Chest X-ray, AP view. Patient: 44 years old, sex M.
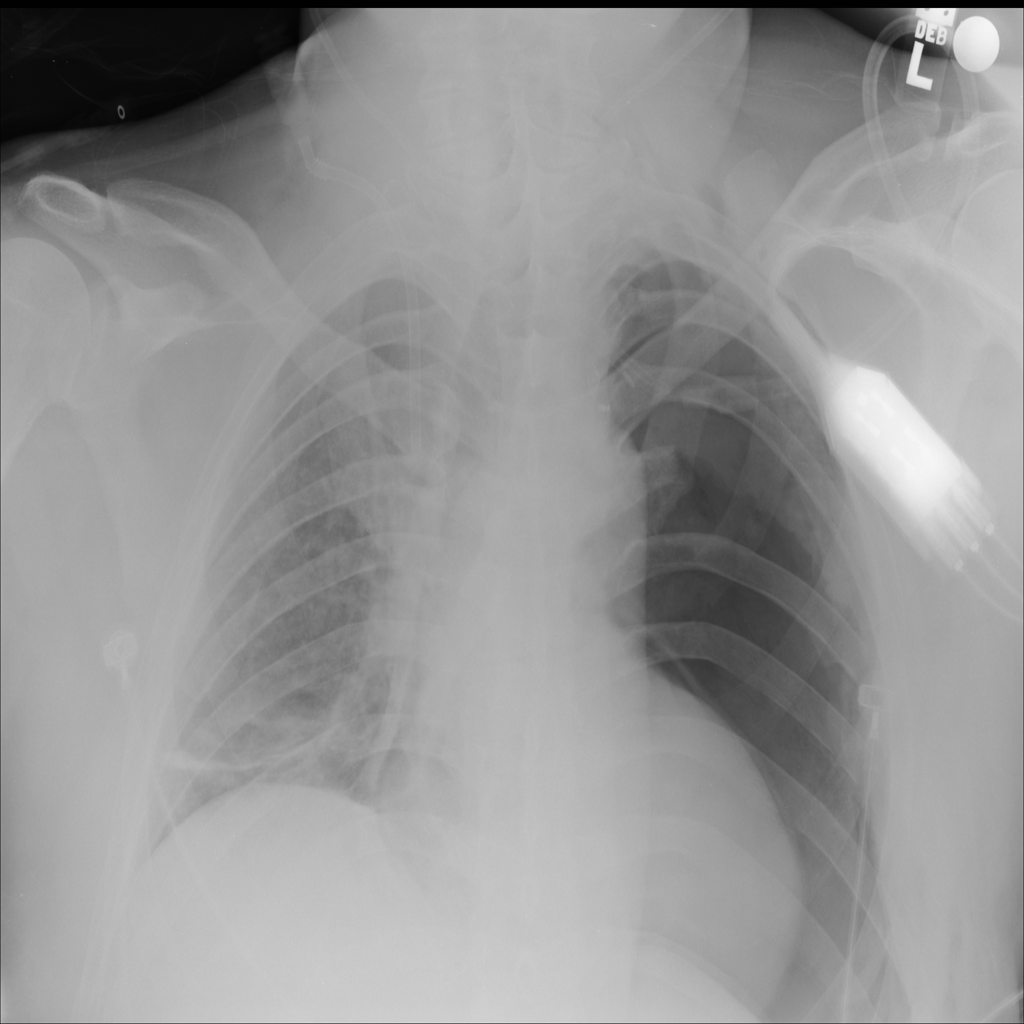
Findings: Atelectasis